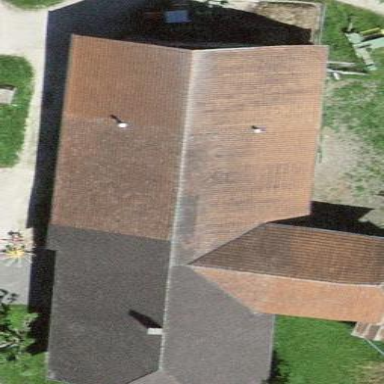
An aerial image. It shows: Farm building.